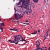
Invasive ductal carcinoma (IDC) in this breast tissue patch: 0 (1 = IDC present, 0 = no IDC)